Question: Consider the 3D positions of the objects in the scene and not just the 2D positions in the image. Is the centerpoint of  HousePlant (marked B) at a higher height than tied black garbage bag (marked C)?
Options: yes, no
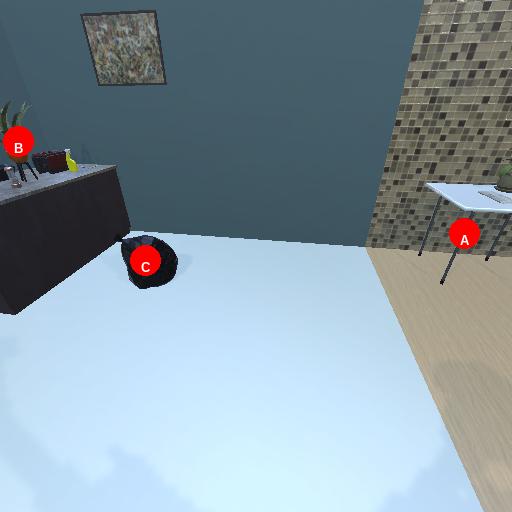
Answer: yes